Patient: sex M, age 17
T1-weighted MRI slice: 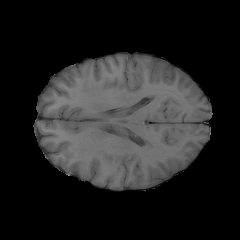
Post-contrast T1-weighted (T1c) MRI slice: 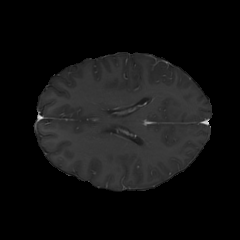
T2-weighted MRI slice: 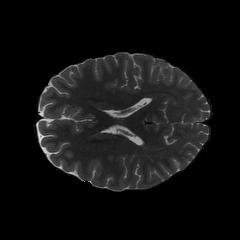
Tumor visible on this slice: no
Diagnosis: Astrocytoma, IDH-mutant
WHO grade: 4